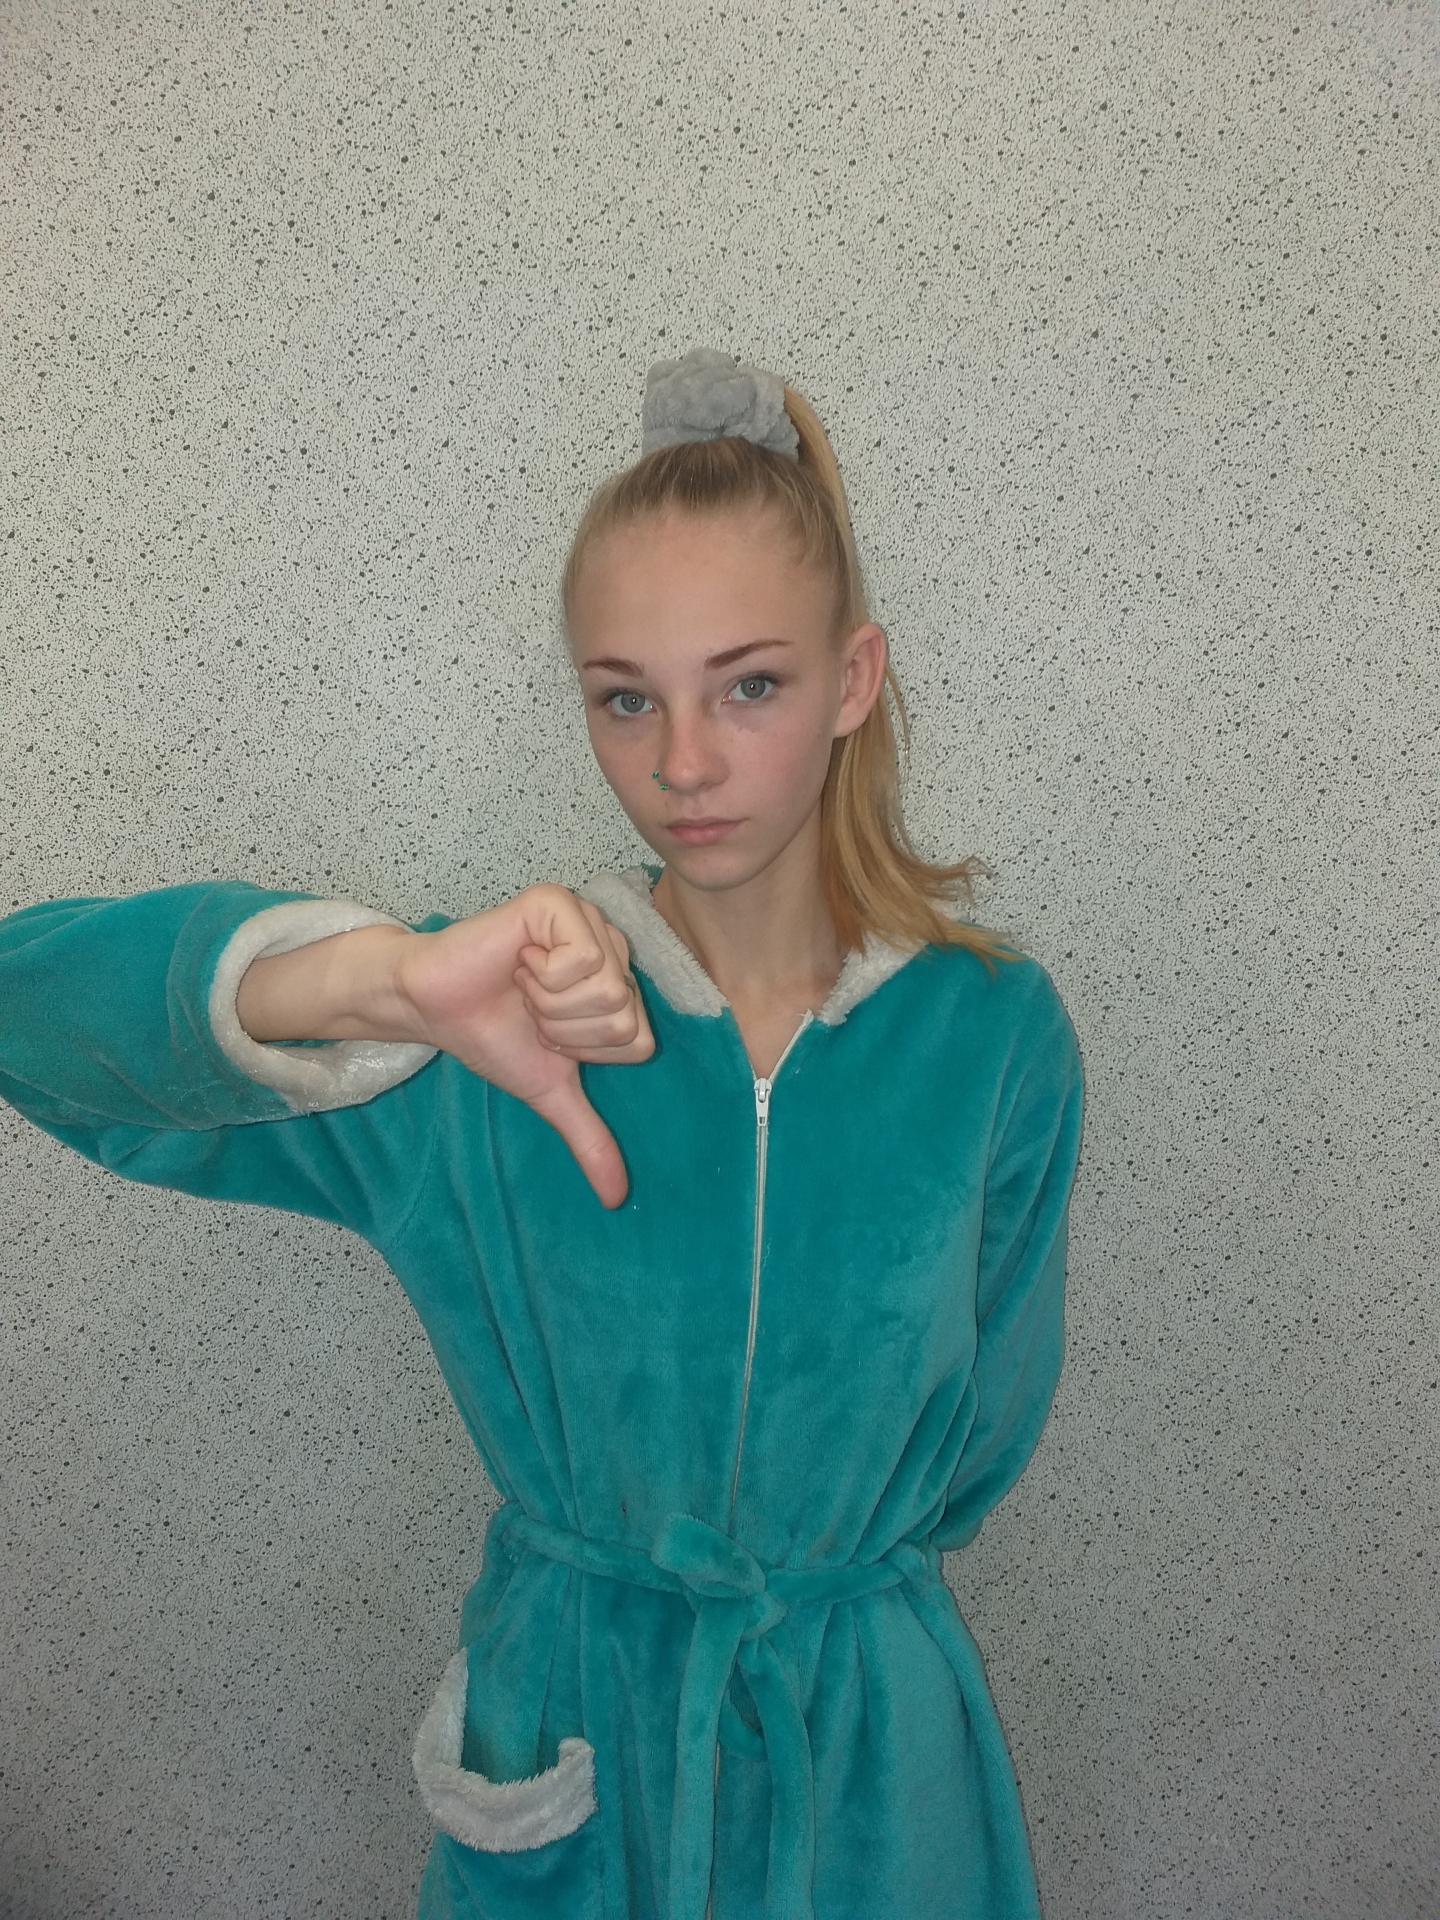
Label: clear